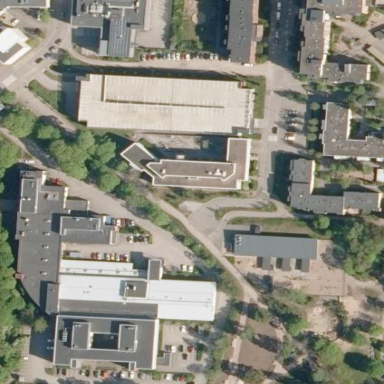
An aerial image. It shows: School building.